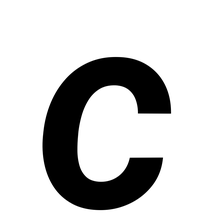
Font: Roboto-Italic_SemiBold_Italic